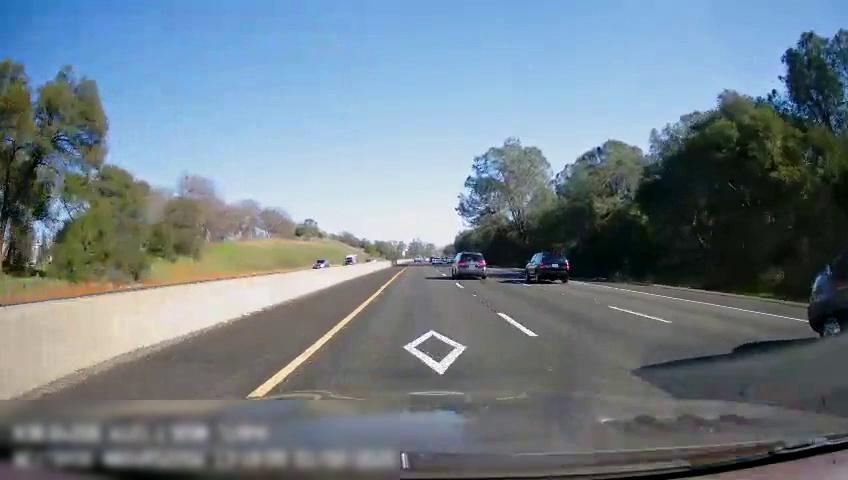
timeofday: Day
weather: Sunny
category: Drivable Space
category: Vehicles | Truck
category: Vehicles | Car
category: Vehicles | SUV
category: Vehicles | Van
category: Vehicles | Car
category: Vehicles | SUV
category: Lanes | Current Lane
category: Lanes | Current Lane
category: Lanes | Alternate Lane
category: Lanes | Alternate Lane